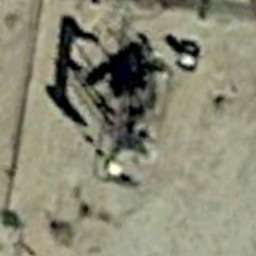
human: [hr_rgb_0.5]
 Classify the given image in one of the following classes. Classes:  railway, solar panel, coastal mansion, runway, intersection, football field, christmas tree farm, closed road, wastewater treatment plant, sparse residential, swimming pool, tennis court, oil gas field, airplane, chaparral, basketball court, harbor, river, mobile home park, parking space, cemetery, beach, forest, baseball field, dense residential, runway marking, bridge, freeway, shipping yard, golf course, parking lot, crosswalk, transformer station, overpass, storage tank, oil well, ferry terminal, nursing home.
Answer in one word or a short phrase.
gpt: oil well